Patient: sex M, age 64
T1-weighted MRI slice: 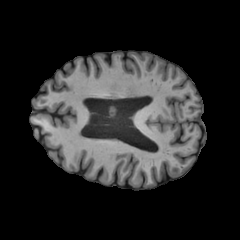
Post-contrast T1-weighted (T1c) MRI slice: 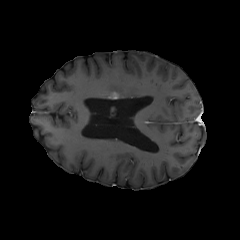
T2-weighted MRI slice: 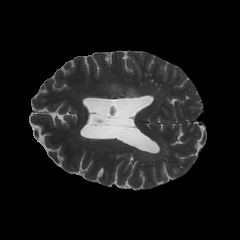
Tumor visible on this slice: yes
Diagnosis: Glioblastoma, IDH-wildtype
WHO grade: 4